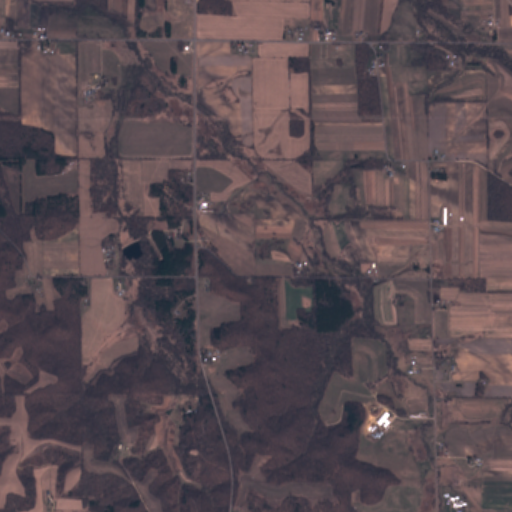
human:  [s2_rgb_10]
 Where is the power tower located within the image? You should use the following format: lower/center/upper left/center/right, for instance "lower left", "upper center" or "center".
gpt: The power tower is located in the upper of the image.
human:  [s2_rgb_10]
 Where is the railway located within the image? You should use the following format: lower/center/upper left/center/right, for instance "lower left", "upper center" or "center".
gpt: The railway is located in the upper left of the image.
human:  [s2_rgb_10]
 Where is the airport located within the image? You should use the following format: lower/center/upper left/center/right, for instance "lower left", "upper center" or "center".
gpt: There is no airport in the image.